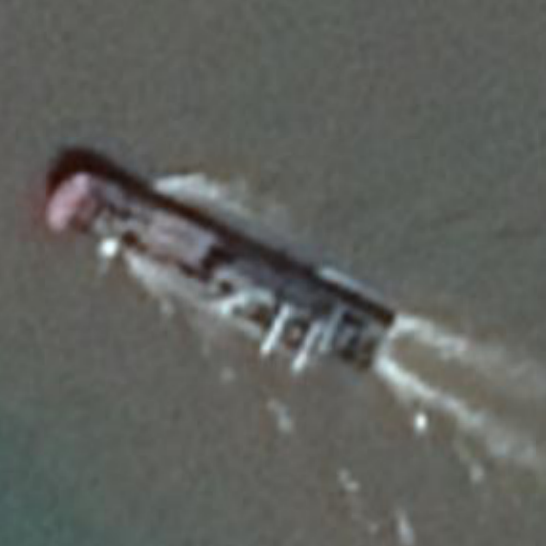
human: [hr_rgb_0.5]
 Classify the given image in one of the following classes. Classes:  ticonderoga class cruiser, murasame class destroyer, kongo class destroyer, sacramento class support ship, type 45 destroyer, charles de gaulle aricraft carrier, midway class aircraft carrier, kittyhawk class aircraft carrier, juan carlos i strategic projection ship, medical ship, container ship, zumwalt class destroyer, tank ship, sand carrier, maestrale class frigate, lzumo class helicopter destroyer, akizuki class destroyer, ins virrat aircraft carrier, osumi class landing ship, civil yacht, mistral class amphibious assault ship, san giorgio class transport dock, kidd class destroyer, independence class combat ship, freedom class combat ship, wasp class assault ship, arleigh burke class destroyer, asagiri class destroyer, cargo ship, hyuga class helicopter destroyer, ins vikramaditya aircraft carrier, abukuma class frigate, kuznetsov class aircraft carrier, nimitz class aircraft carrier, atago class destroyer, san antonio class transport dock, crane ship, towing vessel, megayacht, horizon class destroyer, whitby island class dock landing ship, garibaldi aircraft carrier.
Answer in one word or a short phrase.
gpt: Cargo ship